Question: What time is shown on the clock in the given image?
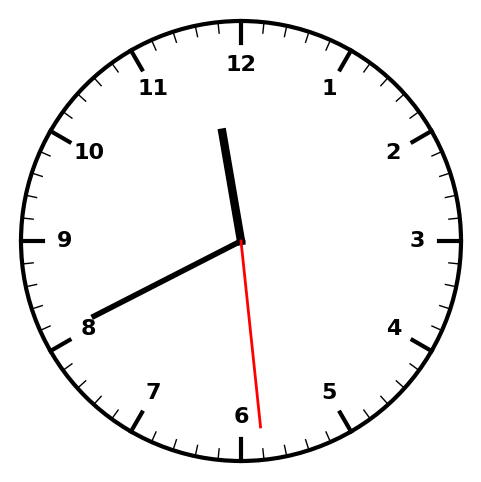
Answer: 11:40:29